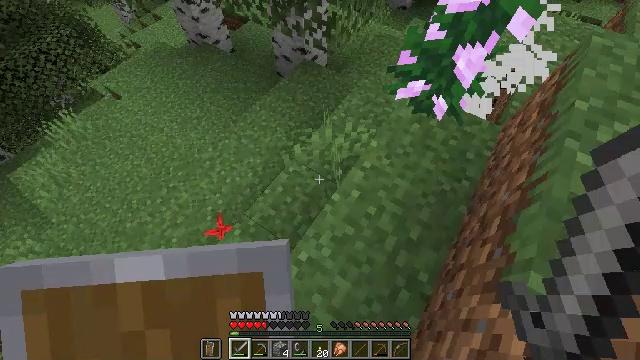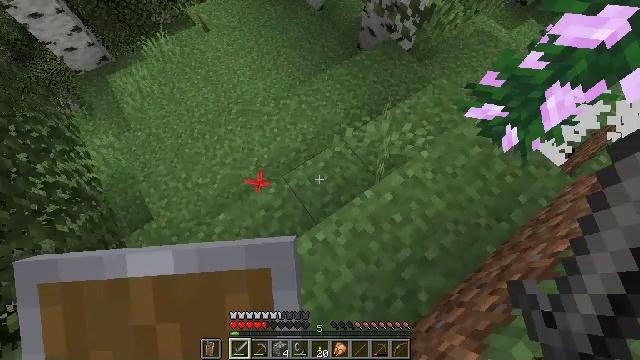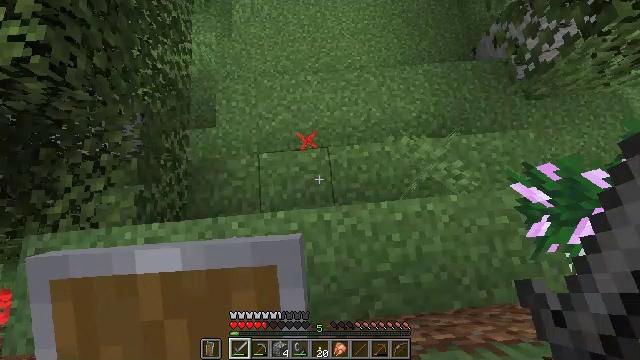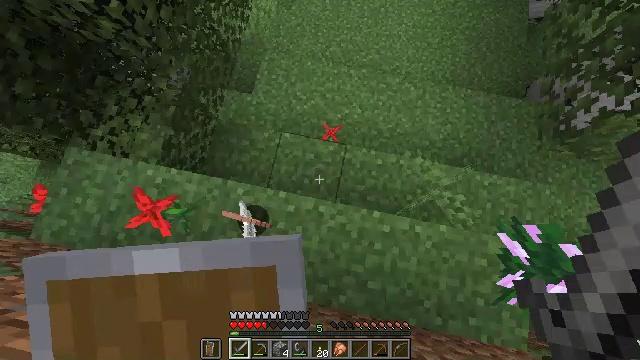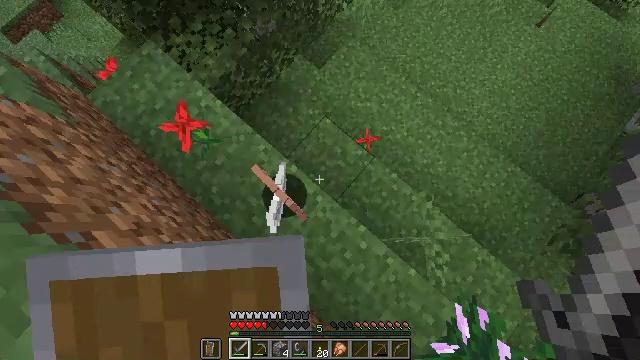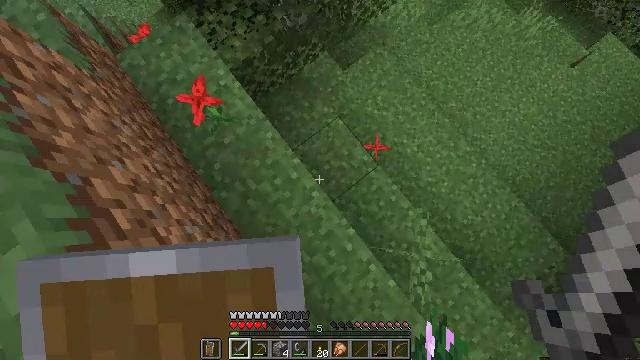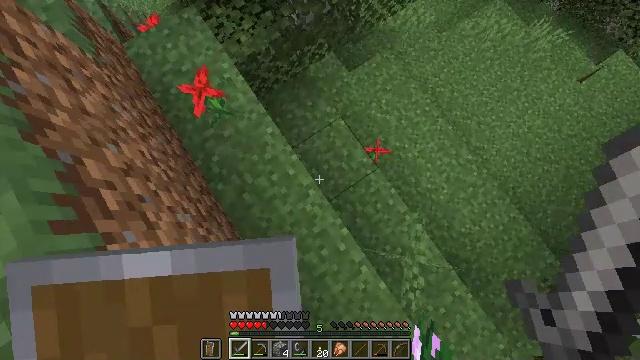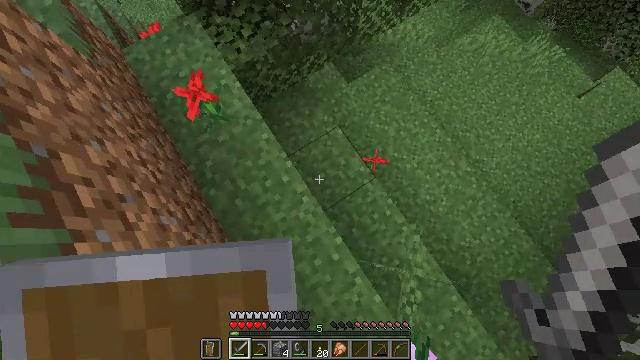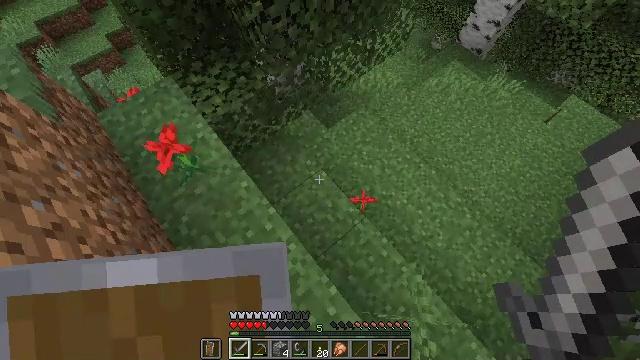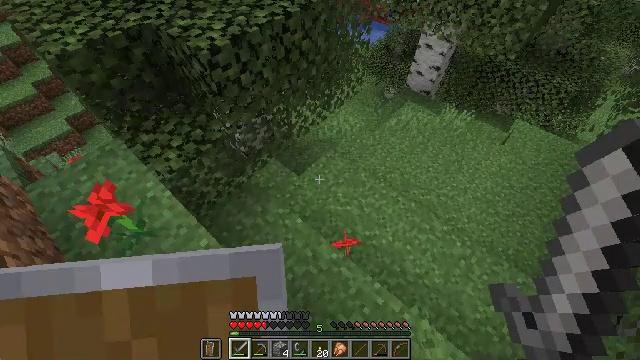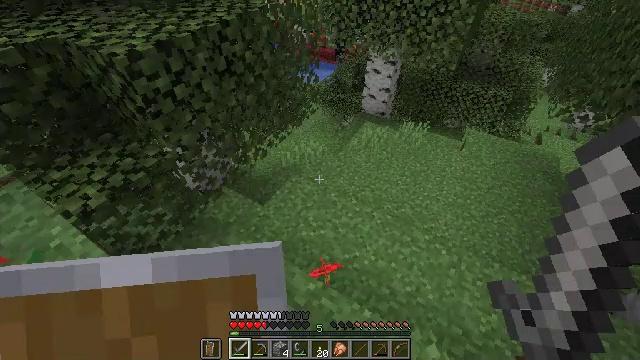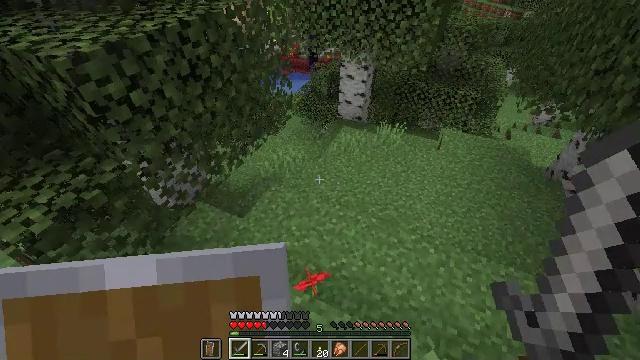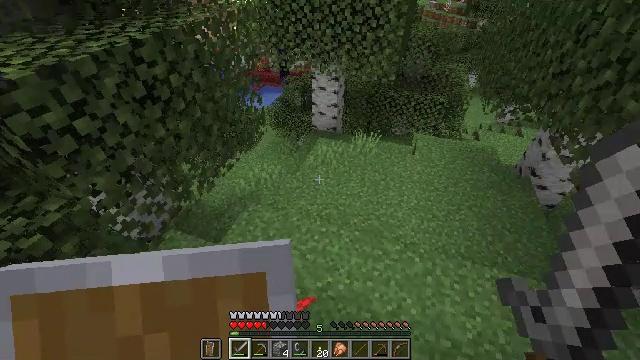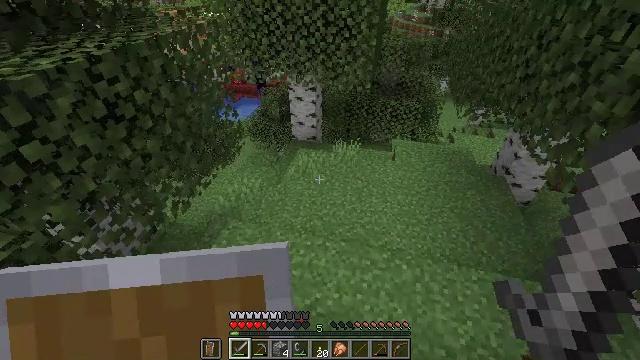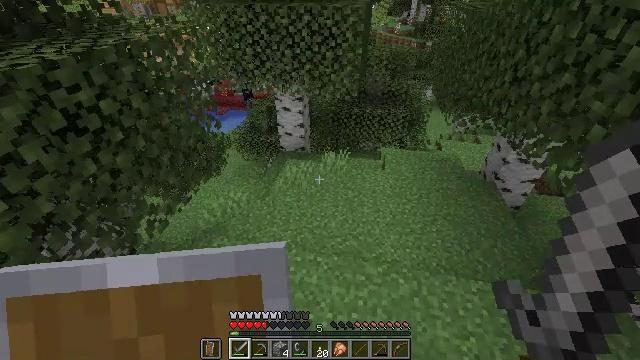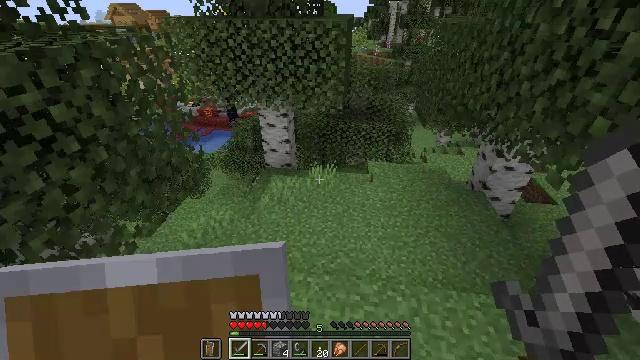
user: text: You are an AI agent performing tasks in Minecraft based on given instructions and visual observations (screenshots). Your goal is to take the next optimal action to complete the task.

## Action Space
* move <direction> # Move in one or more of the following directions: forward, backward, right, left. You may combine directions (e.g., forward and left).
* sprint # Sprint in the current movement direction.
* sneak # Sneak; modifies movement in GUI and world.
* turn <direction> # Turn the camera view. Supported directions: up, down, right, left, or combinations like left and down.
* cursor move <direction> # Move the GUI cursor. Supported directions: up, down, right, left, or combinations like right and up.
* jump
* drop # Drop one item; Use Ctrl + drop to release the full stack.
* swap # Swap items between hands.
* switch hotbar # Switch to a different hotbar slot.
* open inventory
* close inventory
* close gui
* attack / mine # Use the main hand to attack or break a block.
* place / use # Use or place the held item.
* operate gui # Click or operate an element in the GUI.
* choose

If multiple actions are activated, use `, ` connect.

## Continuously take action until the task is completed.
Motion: motion action
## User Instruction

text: Harvest the mossy stone brick slab from a structure.
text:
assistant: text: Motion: move forward, turn left and down, jump
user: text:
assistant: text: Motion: turn left and down, jump
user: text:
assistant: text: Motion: turn left and down
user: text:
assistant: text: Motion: turn left and down
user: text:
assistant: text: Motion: turn left
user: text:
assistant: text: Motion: turn left
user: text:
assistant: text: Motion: move forward, turn left and up
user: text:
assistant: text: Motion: move forward, turn right and up
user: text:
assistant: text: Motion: move forward, turn right and up
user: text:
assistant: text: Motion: move forward, turn right and up
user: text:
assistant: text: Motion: move forward, turn right and up
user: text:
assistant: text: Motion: move forward, turn right and up
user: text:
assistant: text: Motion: move forward, turn right and up
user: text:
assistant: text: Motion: move forward, turn right and up
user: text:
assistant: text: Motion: move forward, turn right and up
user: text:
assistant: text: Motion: move forward, turn up
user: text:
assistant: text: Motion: move forward
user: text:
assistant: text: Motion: move forward, turn up
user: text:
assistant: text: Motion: move forward, turn up
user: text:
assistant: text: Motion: move forward, turn up
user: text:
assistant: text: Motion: move forward, turn up
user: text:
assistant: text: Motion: move forward, turn left and up
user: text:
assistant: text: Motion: move forward
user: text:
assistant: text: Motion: move forward
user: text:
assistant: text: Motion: move forward
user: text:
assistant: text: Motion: move forward, turn left
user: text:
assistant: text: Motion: move forward, turn left and down
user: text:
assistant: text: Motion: move forward, turn left and down
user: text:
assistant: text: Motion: move forward, turn left
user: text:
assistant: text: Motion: move forward, turn left